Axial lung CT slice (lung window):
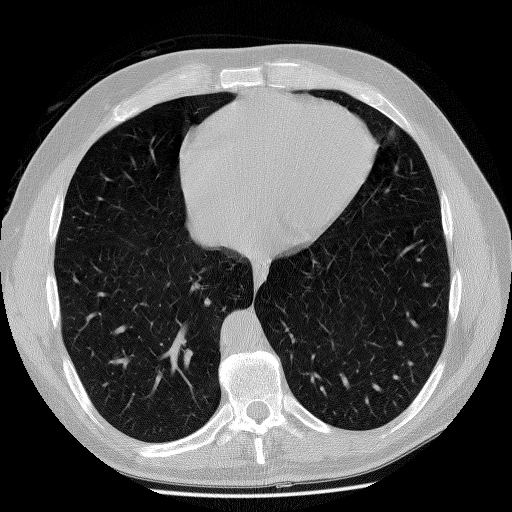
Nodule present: no